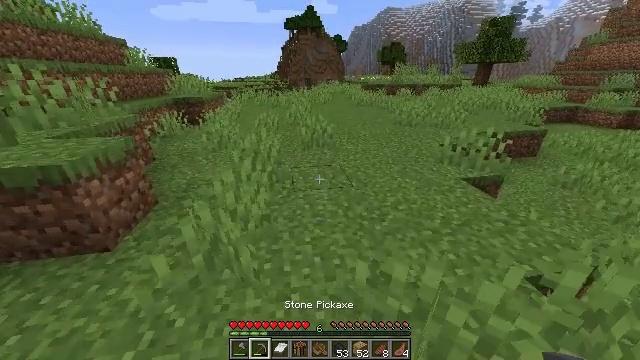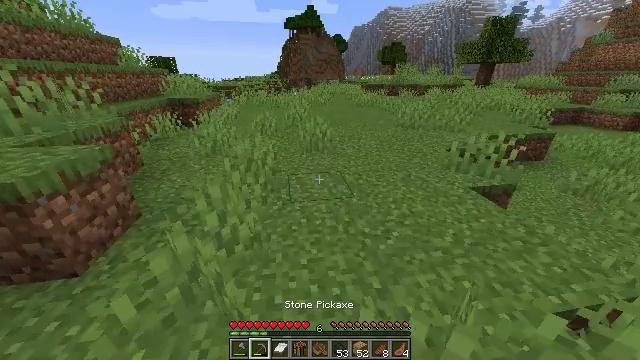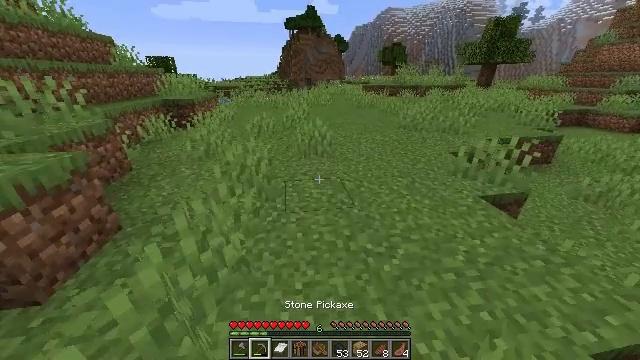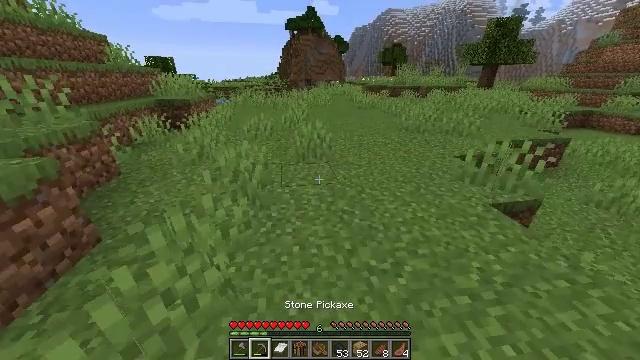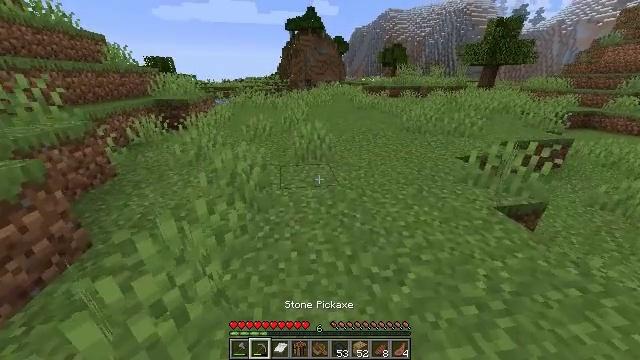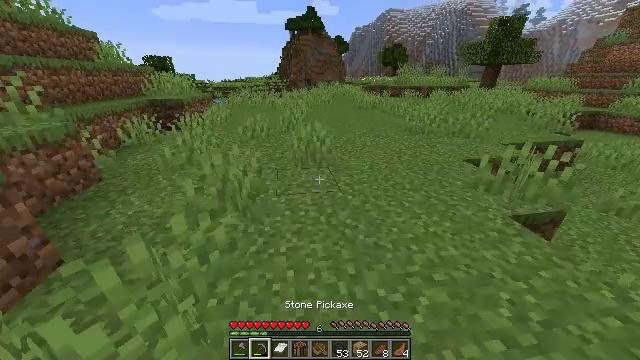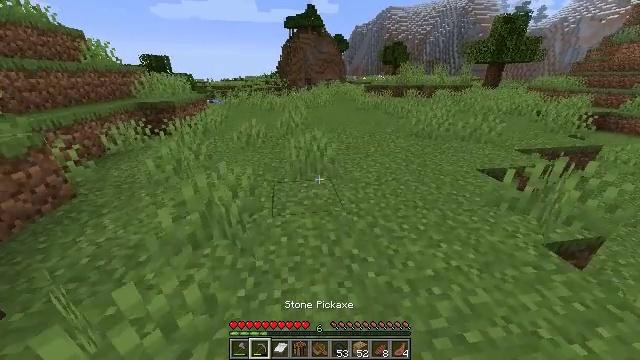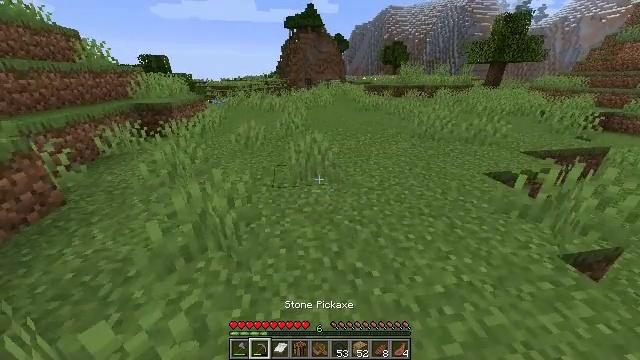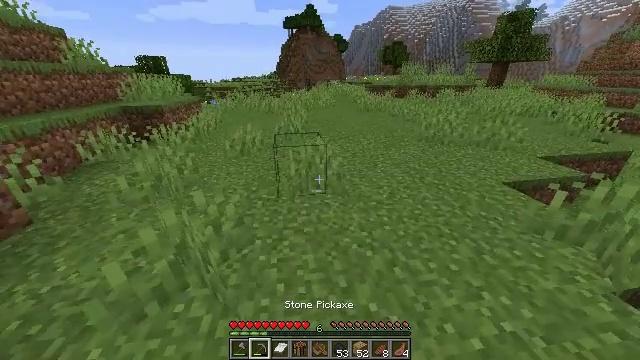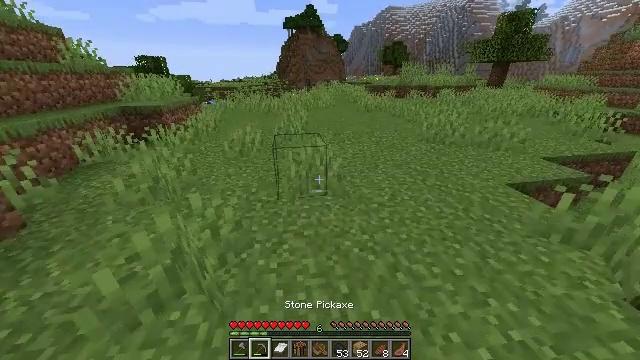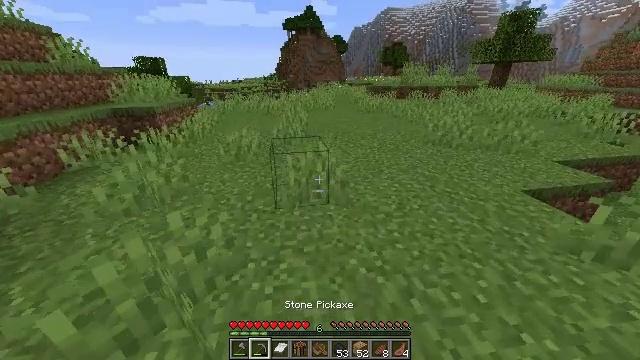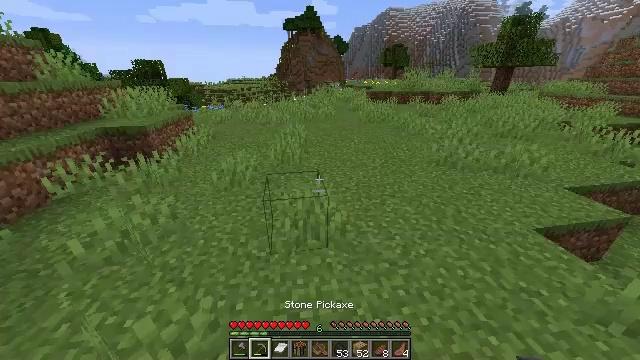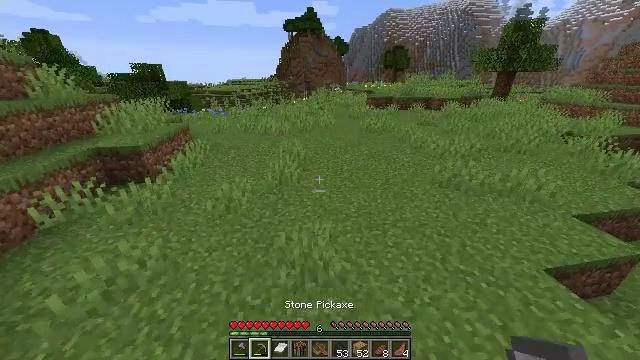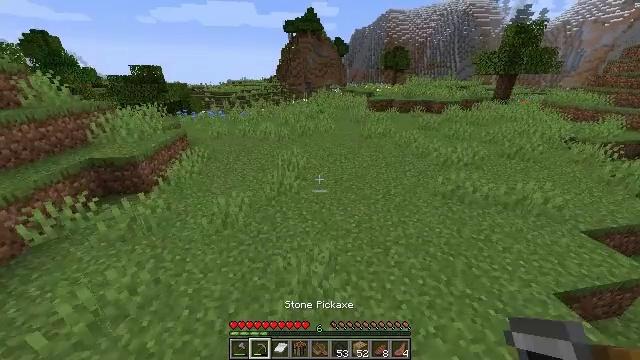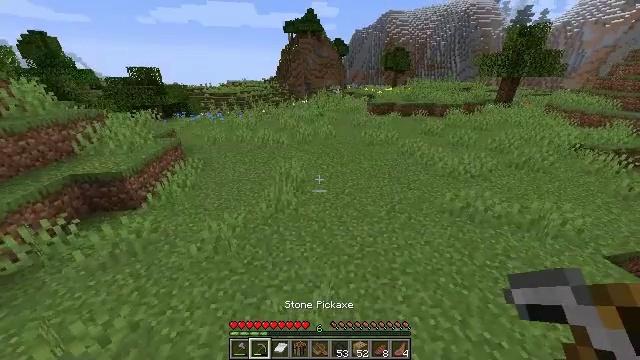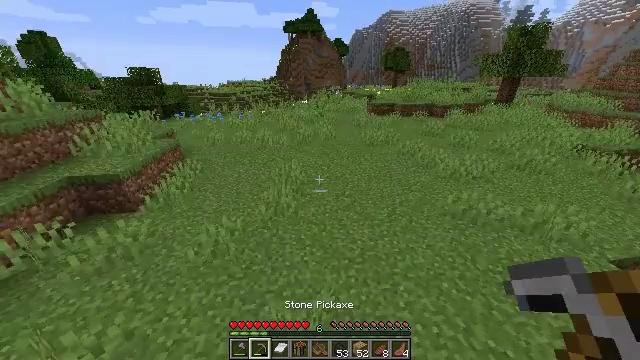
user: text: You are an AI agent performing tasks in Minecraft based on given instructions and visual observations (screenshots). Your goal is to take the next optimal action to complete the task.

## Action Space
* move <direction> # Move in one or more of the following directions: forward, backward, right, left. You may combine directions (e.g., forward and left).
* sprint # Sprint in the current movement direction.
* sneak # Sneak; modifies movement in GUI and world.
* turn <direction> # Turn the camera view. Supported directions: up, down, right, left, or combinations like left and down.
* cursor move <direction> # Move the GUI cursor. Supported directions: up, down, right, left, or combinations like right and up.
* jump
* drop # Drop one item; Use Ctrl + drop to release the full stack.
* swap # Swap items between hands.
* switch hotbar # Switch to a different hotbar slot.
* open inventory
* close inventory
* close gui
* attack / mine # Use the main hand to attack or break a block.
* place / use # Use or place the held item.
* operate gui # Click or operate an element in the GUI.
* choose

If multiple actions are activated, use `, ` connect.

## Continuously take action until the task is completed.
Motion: motion action
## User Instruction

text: Gather a cornflower for decorations.
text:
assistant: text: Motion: move forward, switch to hotbar 2
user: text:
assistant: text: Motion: move forward, switch to hotbar 2
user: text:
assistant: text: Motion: move forward
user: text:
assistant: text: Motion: move forward
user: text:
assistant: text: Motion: move forward, sprint
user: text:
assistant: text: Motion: move forward, sprint
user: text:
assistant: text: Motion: move forward, sprint
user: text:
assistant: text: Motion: move forward, sprint
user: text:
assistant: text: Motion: move forward, sprint
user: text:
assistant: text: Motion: move forward, sprint, jump
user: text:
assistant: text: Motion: move forward, sprint, jump
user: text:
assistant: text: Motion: move forward, jump
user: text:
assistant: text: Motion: move forward, jump
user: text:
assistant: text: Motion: move forward, jump
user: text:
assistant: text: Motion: move forward, jump
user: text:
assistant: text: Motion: move forward, jump
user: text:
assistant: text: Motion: move forward, jump
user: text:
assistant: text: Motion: move forward, jump
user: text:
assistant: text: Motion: move forward, jump
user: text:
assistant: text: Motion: move forward, jump
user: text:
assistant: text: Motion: move forward, jump
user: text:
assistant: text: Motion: move forward, jump
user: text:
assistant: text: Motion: move forward, jump
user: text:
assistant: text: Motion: move forward, jump
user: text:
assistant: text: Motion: move forward, turn left, jump
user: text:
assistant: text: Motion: move forward, turn left, jump
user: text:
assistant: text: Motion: move forward, turn left, jump
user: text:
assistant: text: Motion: move forward, turn left, jump
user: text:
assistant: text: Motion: move forward, jump
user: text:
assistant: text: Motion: move forward, jump